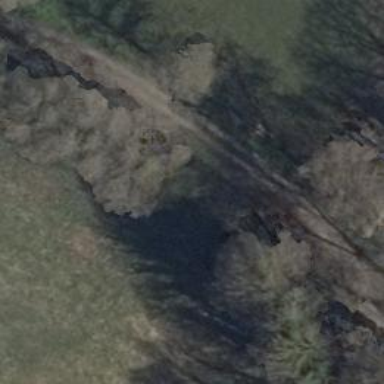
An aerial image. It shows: Row of trees in natural setting.